Here is the raw acceleration-versus-time signal recorded on a bearing housing. Diagnose the bearing from this image, choosing from: normal, inner_race, outer_race, ball.
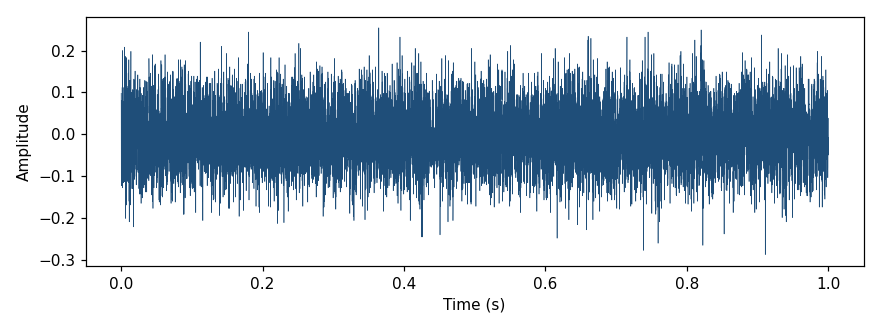
Answer: normal